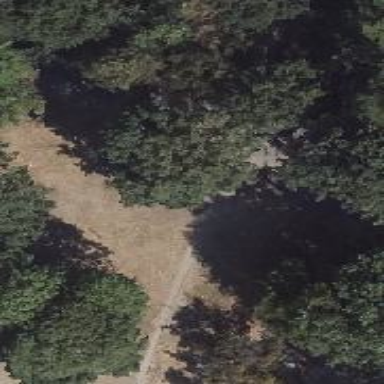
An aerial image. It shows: Deciduous broadleaved tree in park.